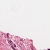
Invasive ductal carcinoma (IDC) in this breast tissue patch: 0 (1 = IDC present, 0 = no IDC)